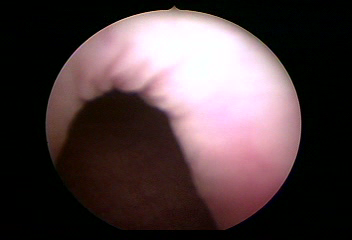
Modality: WLC
Class: Normal mucosa
Bladder cancer association: No